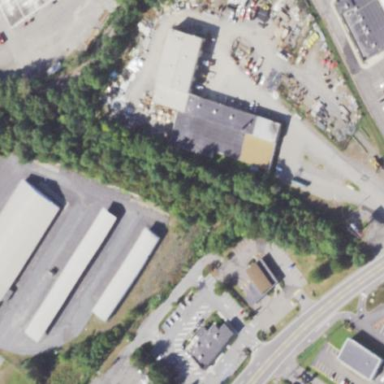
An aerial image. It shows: Industrial building.